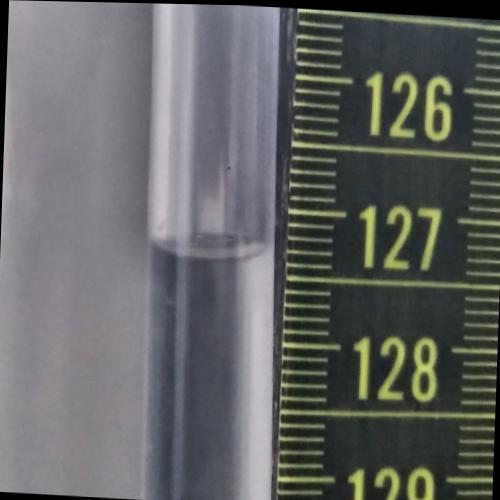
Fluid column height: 127.3 cm